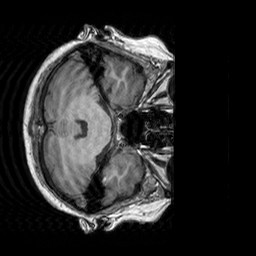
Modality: T1w
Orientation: axial
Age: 63
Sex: female
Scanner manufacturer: siemens
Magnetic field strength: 3 T
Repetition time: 2.3 s
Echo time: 0.00303 s